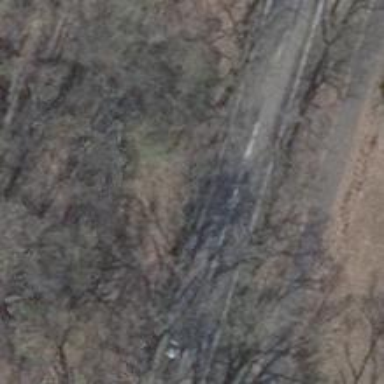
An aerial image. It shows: Secondary road with asphalt surface.